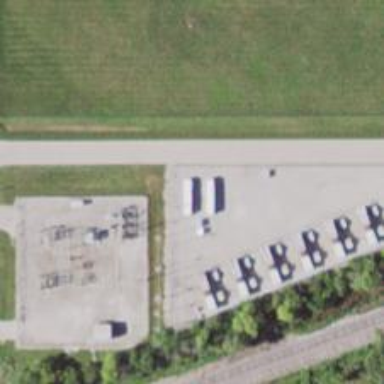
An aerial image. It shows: Generator for power supply.